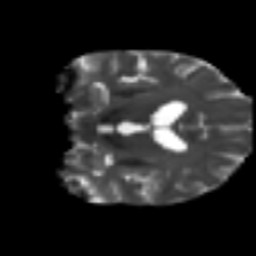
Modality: T2w
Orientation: coronal
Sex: male
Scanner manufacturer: ge
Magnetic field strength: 3 T
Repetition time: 7 s
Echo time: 0.08 s